Question: I am using wkhtmltopdf to convert html to pdf. The issues are fonts with charaters like c,s,z,d (those are charaters used by Serbian, Croatian, Slovenian language). They are not displayed coretly in pdf. Html renders correctly.
This is how my html is constructed:
'''
<!DOCTYPE html>
<html>
<head>
<meta http-equiv="content-type" content="text/html; charset=UTF-8">
<title>Export</title>
</head>
<body>
<h3>c,s,z,d</h3>
</body>
</html>
'''
In my C# code where I am using wkhtmptopdf i do this
'''
Process p;
ProcessStartInfo psi = new ProcessStartInfo();
psi.FileName = HtmlToPdfExePath;
psi.WorkingDirectory = Path.GetDirectoryName(psi.FileName);
// run the conversion utility
psi.UseShellExecute = false;
psi.CreateNoWindow = true;
psi.RedirectStandardInput = true;
psi.RedirectStandardOutput = true;
psi.RedirectStandardError = true;
// note: that we tell wkhtmltopdf to be quiet and not run scripts
string args = "-q -n ";
args += "--disable-smart-shrinking ";
args += "--orientation Portrait ";
args += "--outline-depth 0 ";
args += "--page-size A4 ";
args += "--encoding utf-8";
args += " - -";
psi.Arguments = args;
p = Process.Start(psi);
'''
So as you can see I am using utf-8 encoding on html and wkhtmltopdf as argument but the charaters do not render corectly. What am I missing? Below is what i get in pdf. English characters renders normaly.

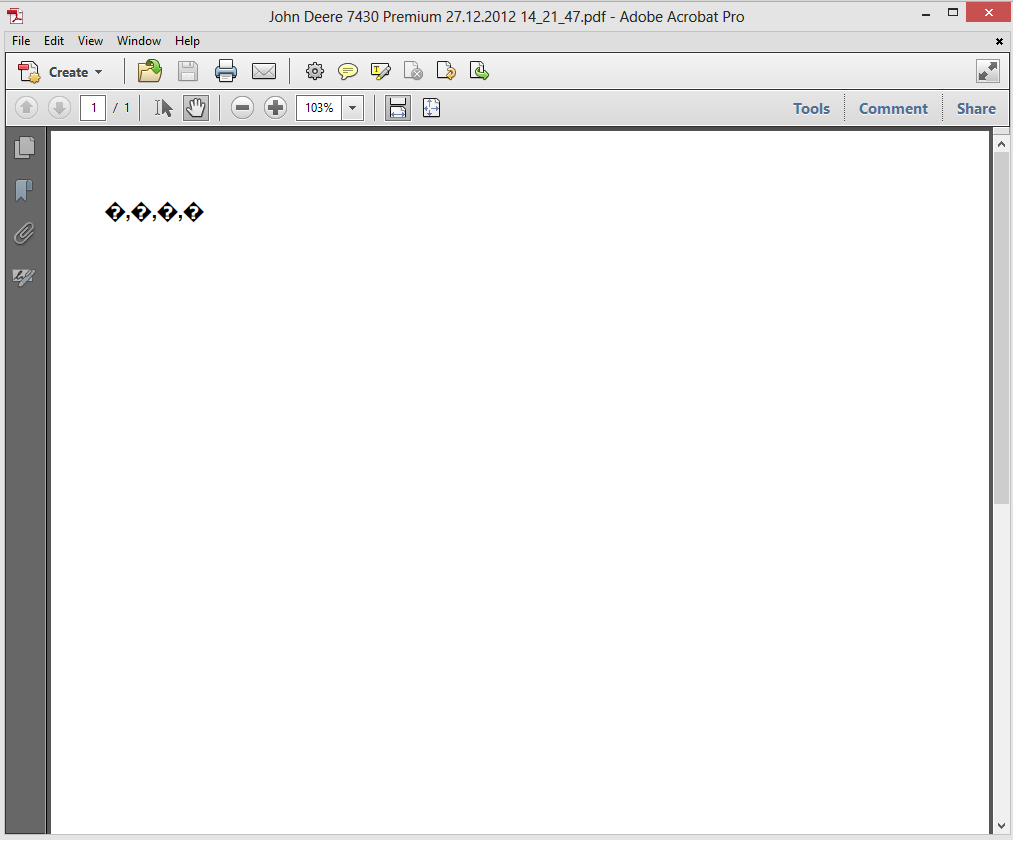
Answer: The default encoding for redirected streams is defined by your default code page. You need to set it to UTF-8.
Unfortunately 'Process' doesn't let you do this, so you need to make your own 'StreamWriter':
'''
StreamWriter stdin = new StreamWriter(process.StandardInput.BaseStream, Encoding.UTF8);
'''